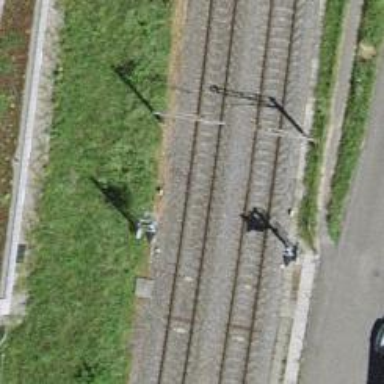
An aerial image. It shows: Railway signal.